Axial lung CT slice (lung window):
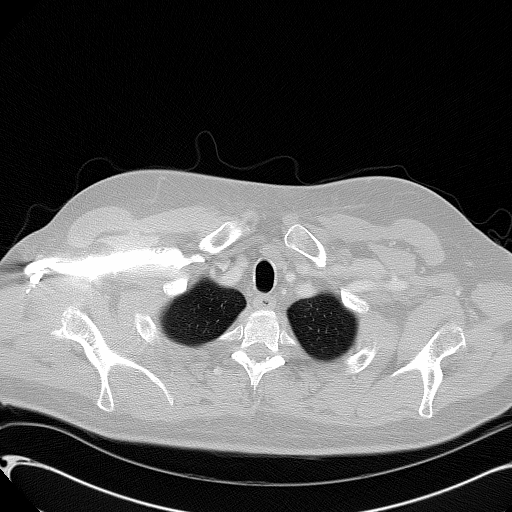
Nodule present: no